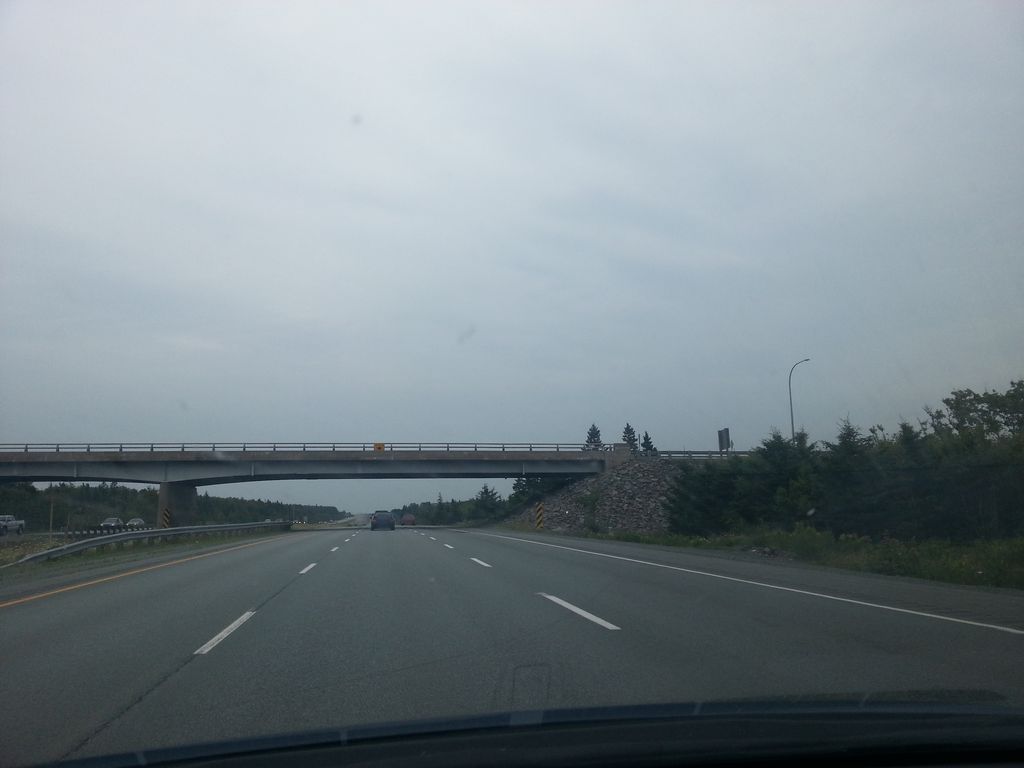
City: halifax